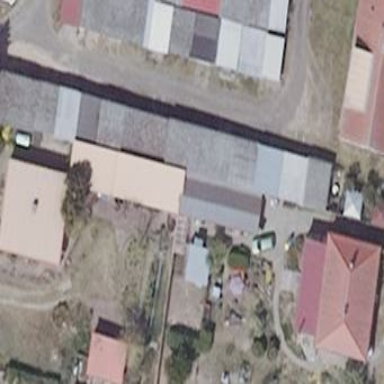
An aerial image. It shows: Garages with roof made of eternit material.